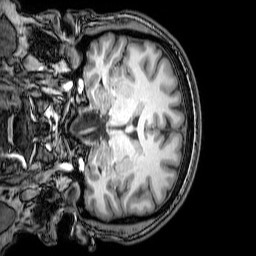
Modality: T1w
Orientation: coronal
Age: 25
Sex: male